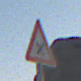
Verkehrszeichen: KreuzungOderEinmuendung
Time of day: SunriseSunset
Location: Outdoor (Nature)
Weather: Clear
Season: NotSpecified
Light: Natural